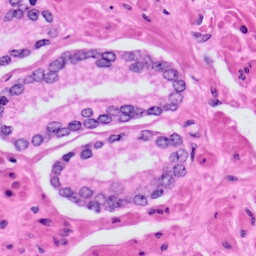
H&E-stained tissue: Prostate